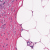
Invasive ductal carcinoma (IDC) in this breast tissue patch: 1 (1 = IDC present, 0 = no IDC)